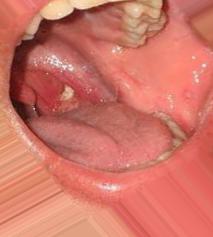
Condition: Mouth Ulcer